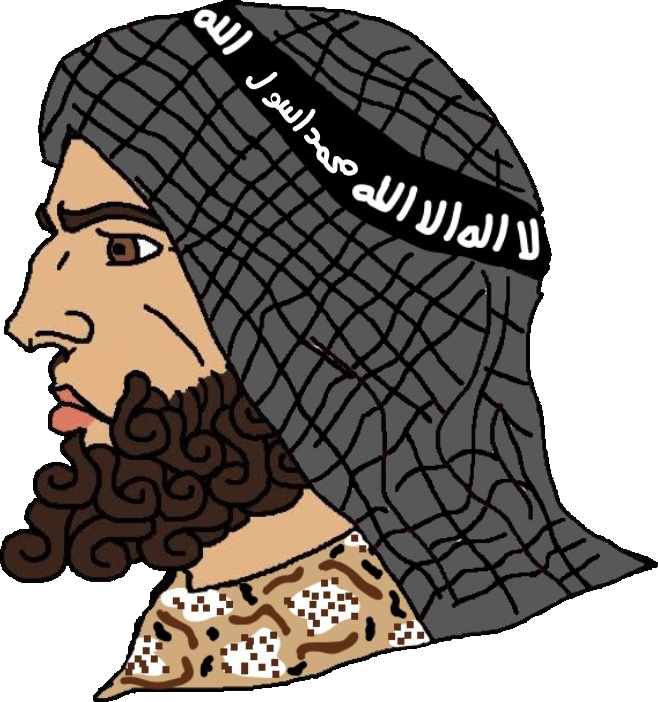
Label: 4_Yes_Chad